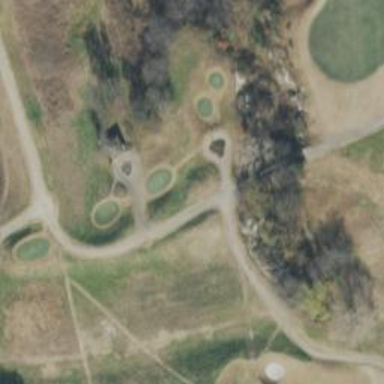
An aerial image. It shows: Service road used as golf cart path.